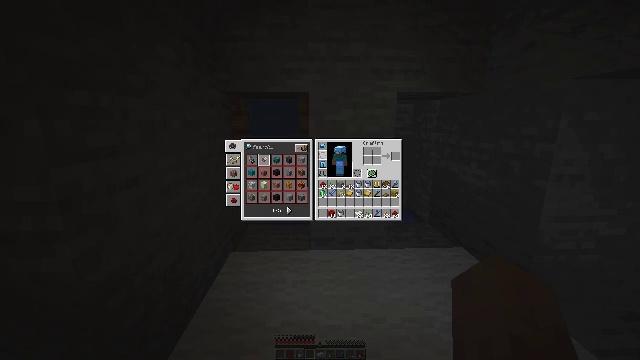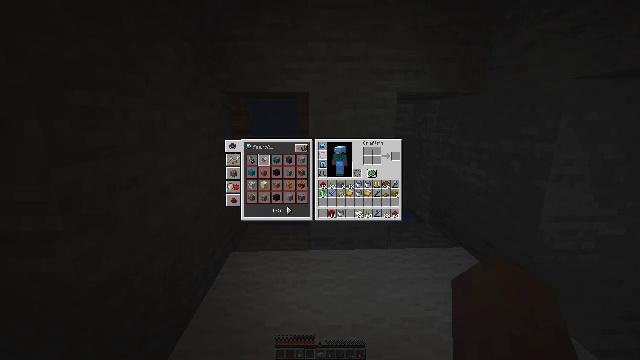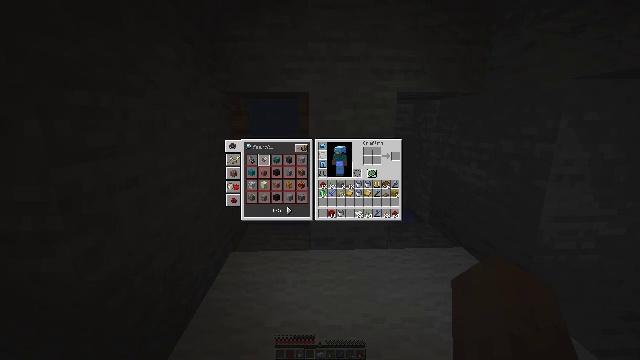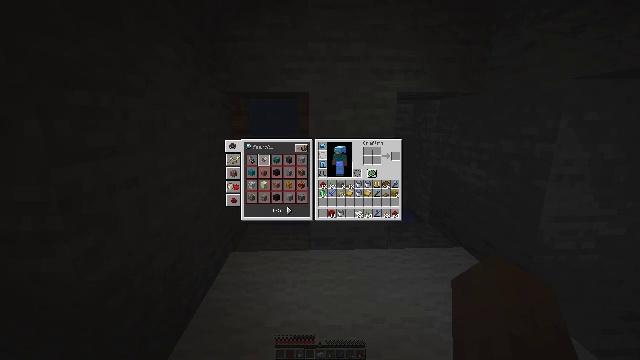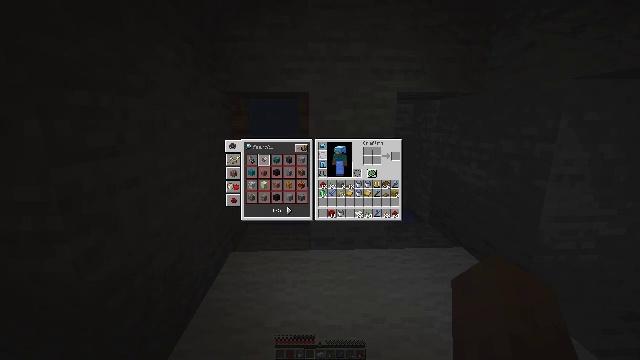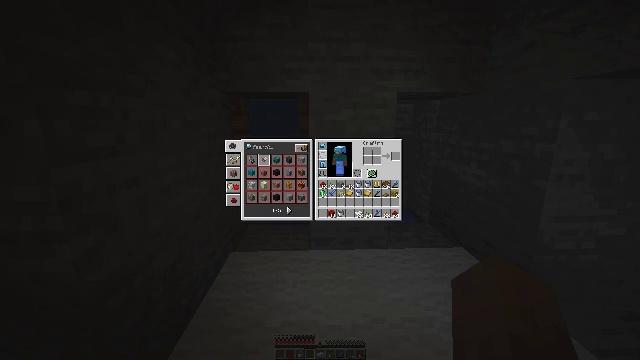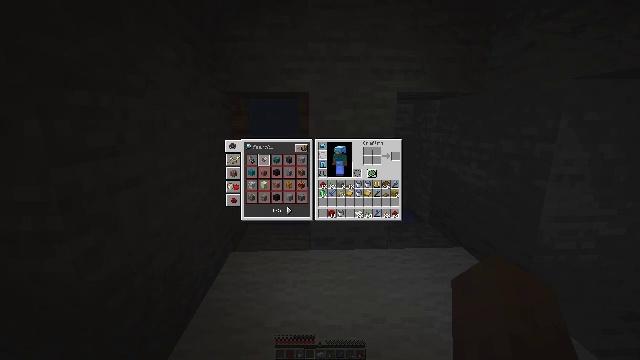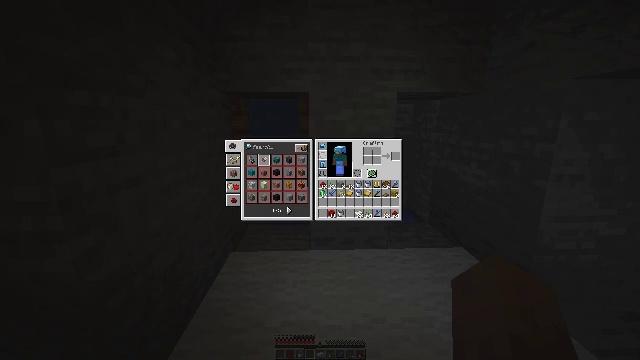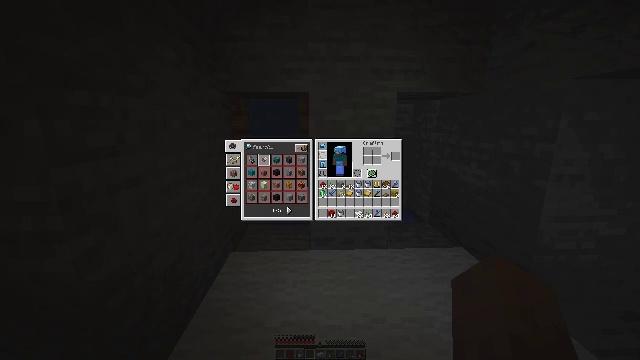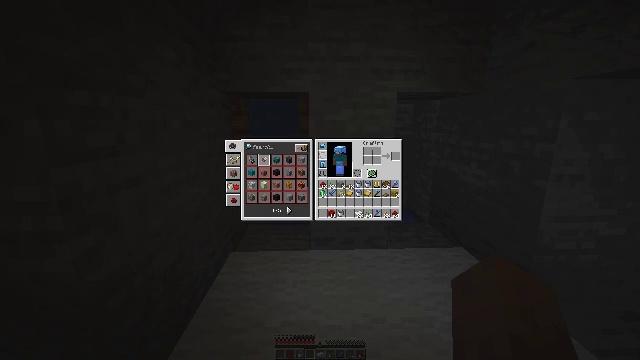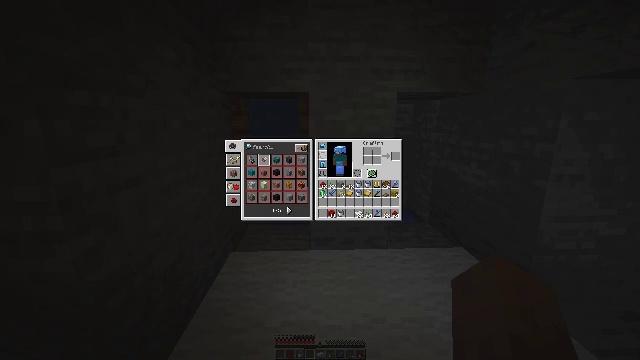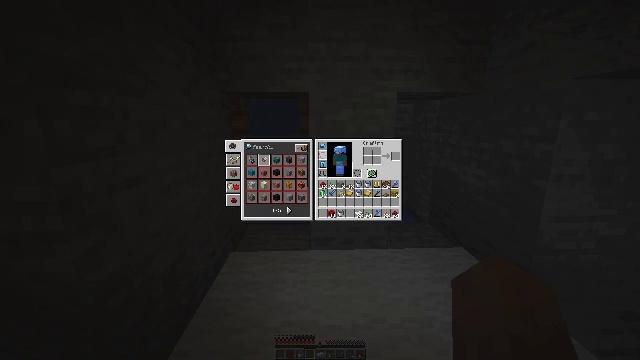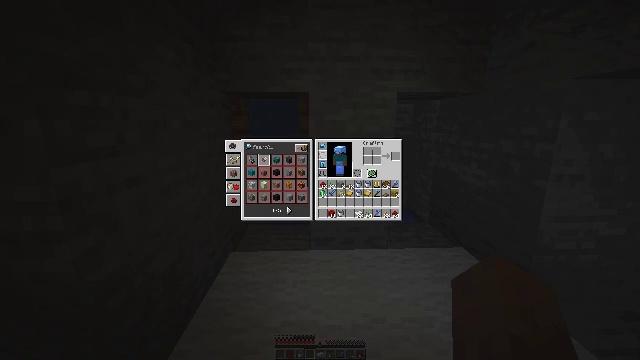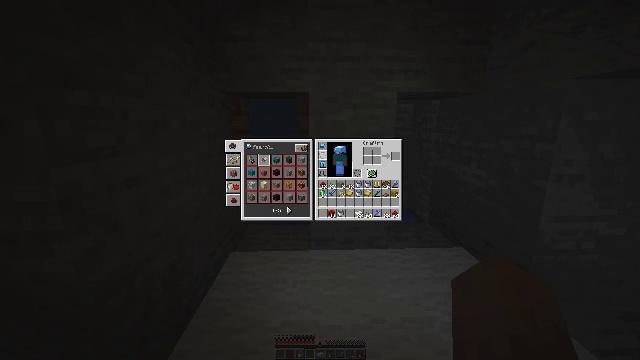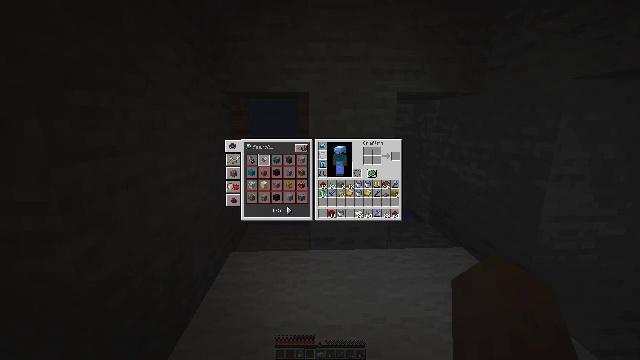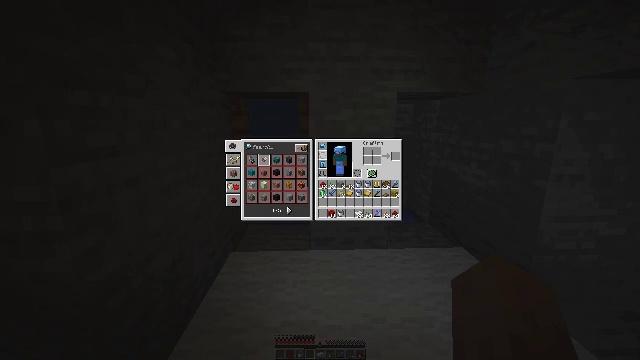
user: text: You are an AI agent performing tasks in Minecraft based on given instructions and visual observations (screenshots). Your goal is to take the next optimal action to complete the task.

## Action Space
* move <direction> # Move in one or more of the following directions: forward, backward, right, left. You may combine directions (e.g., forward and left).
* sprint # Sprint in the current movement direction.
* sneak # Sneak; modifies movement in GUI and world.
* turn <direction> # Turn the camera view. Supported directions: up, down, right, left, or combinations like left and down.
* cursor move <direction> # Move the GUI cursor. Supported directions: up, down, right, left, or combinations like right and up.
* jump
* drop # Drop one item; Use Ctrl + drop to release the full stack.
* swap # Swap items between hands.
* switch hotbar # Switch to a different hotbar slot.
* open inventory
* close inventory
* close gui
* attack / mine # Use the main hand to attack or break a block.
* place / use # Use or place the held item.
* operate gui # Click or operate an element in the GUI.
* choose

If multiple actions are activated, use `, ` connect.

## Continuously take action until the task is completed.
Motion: motion action
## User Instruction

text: Remove an iron ingot from the inventory.
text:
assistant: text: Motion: no_op
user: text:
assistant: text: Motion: no_op
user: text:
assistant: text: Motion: no_op
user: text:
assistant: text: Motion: no_op
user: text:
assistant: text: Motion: no_op
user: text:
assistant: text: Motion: no_op
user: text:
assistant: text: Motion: no_op
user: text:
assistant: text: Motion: no_op
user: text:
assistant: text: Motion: no_op
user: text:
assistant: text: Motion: no_op
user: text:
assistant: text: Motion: no_op
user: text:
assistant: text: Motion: no_op
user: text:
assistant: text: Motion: no_op
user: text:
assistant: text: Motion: no_op
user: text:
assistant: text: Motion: no_op
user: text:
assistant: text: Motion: no_op
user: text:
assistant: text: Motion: no_op
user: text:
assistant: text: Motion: no_op
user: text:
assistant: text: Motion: no_op
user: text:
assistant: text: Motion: no_op
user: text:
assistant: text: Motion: no_op
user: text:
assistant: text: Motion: no_op
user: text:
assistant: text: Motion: no_op
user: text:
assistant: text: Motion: no_op
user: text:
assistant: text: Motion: no_op
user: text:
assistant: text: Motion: no_op
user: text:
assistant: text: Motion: no_op
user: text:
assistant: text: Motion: no_op
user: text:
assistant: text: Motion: no_op
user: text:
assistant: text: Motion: no_op